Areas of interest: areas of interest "Shaobo Town Christian Church"
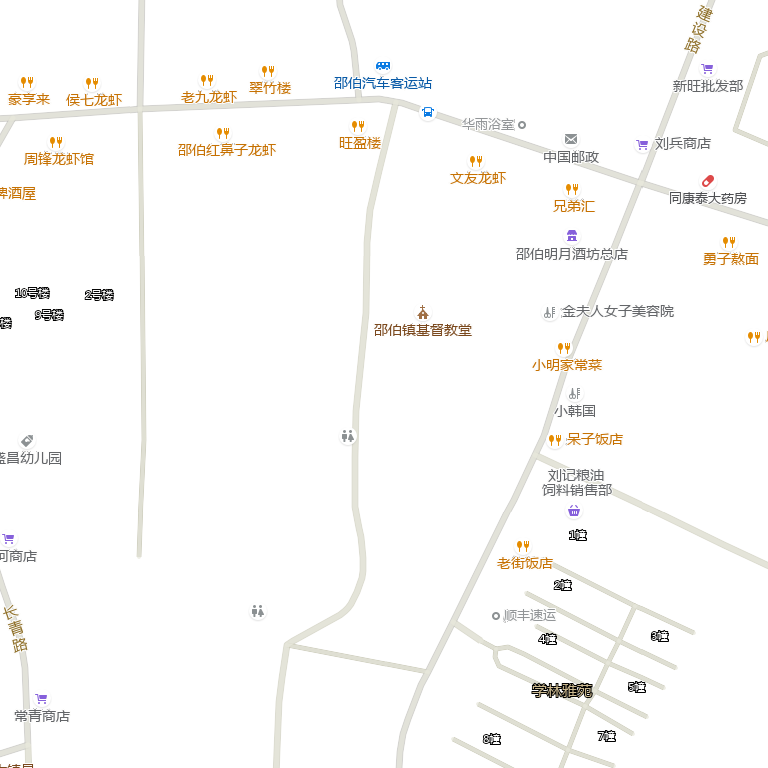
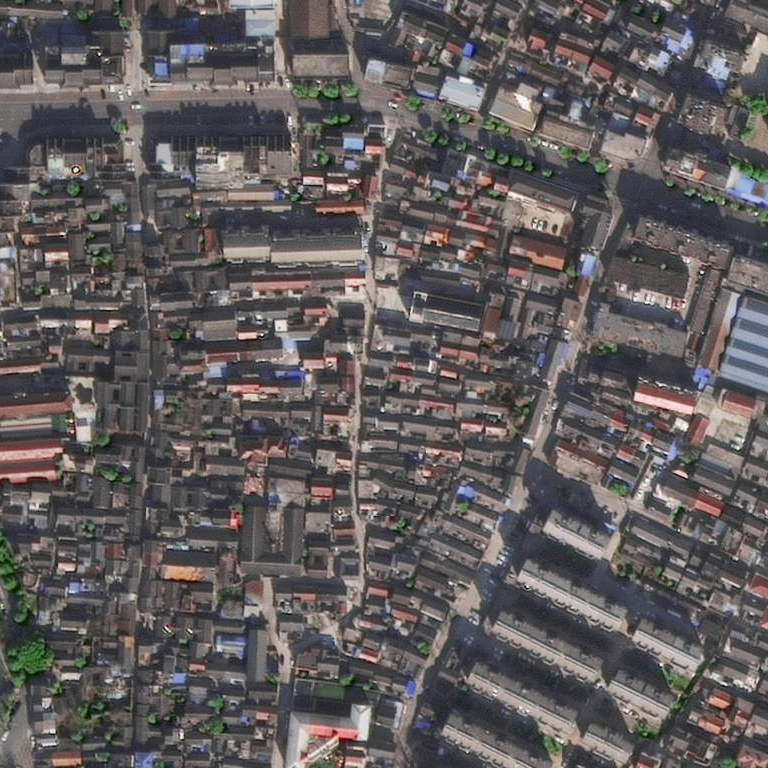